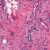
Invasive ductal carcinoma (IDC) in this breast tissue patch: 1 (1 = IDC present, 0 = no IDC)